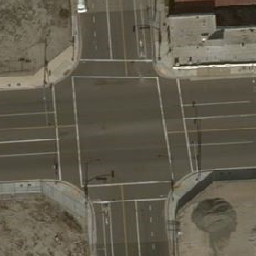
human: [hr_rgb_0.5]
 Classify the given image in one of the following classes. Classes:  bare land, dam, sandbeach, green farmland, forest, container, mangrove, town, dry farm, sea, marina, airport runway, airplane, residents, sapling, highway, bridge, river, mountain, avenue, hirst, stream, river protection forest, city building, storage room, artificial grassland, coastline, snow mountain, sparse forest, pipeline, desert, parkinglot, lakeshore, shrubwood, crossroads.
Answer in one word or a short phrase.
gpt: crossroads